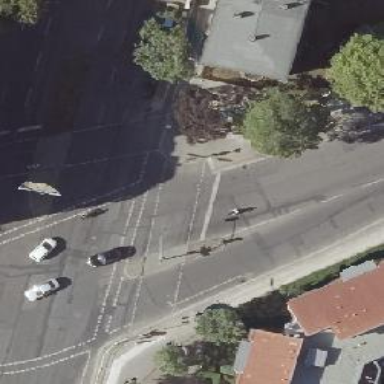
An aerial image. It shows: Road with traffic signals.